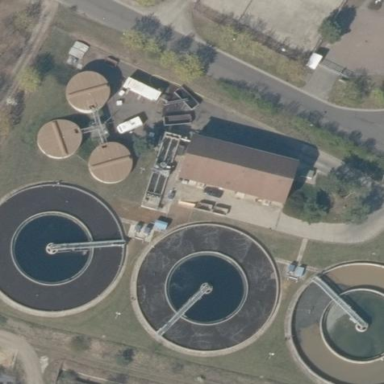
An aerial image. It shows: Wastewater plant.